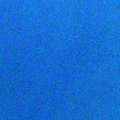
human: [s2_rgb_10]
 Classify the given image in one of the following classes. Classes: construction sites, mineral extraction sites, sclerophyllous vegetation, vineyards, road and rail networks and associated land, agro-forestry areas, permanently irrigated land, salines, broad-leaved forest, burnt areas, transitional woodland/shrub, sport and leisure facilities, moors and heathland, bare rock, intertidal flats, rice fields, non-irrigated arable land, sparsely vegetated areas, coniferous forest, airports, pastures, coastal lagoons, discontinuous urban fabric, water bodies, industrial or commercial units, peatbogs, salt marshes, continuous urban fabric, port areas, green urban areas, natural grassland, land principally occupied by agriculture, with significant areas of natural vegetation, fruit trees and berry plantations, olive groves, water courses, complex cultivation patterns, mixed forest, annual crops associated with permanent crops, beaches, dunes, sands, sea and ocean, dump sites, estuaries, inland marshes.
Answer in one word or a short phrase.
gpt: sea and ocean